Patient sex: F
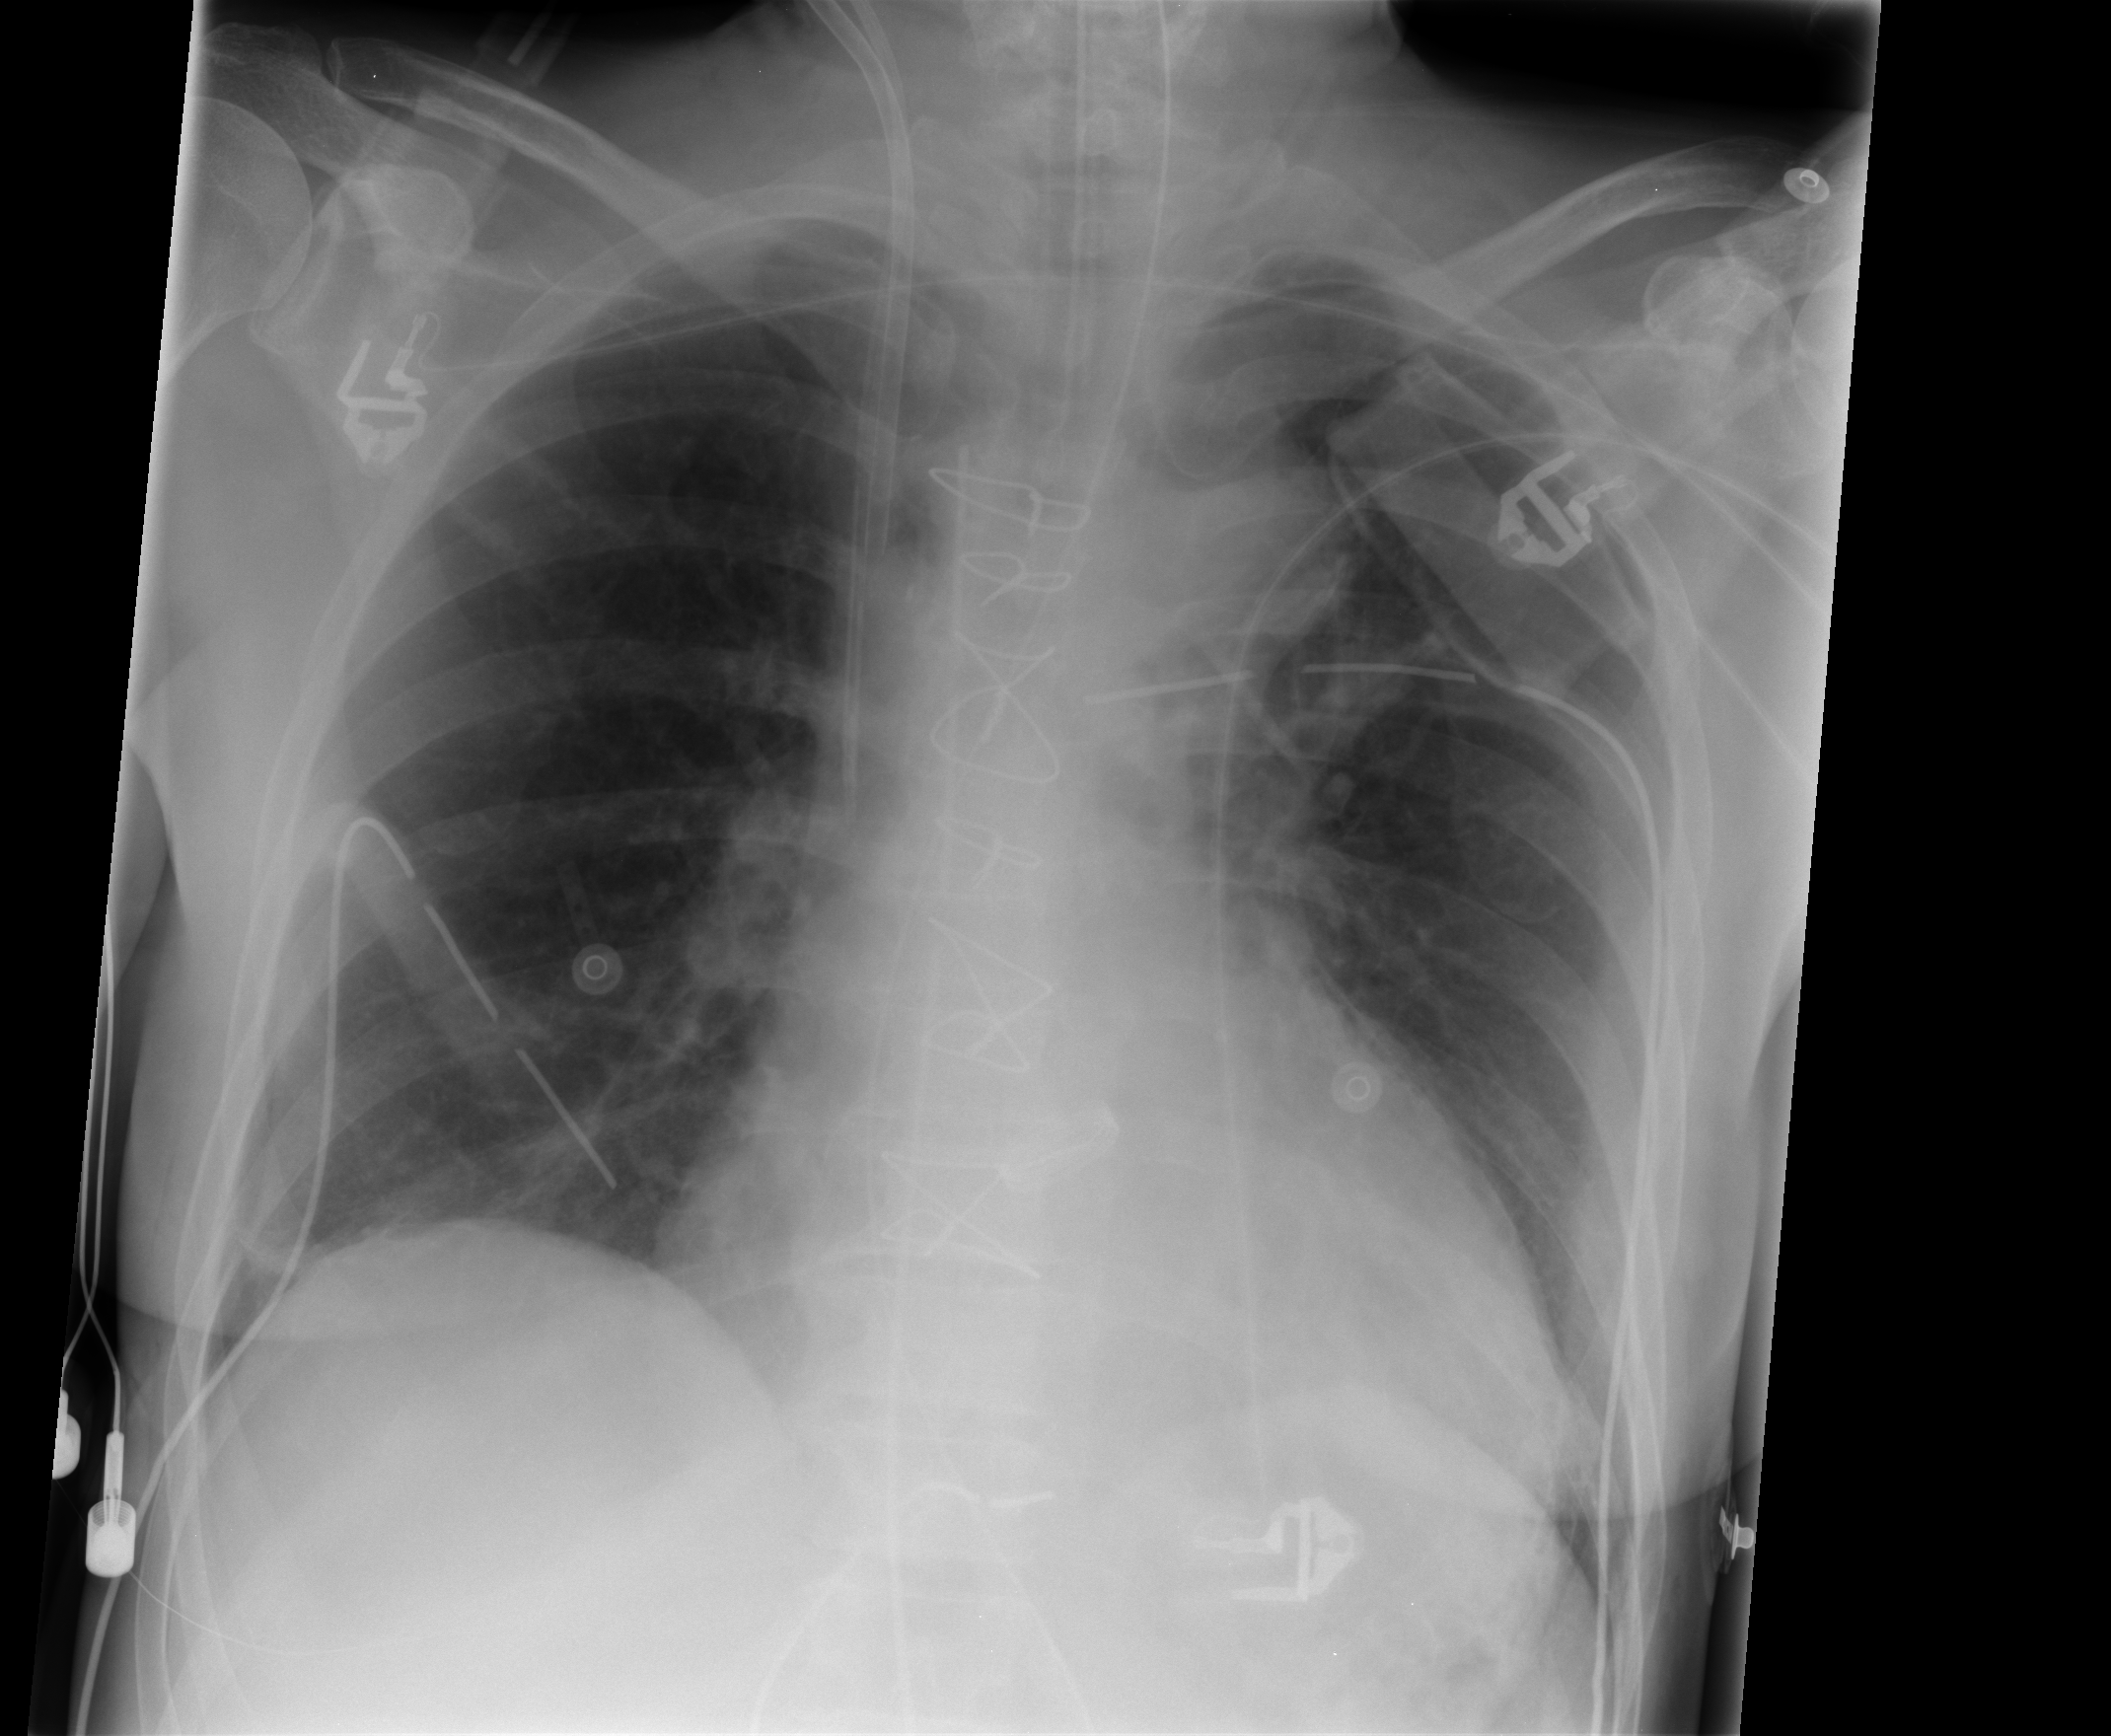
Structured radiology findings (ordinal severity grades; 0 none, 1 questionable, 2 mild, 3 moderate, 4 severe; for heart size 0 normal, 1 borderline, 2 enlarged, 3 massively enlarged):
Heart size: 2
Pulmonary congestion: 2
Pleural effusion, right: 0
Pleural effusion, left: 0
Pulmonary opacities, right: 0
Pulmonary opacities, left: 0
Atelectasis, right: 2
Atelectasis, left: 0